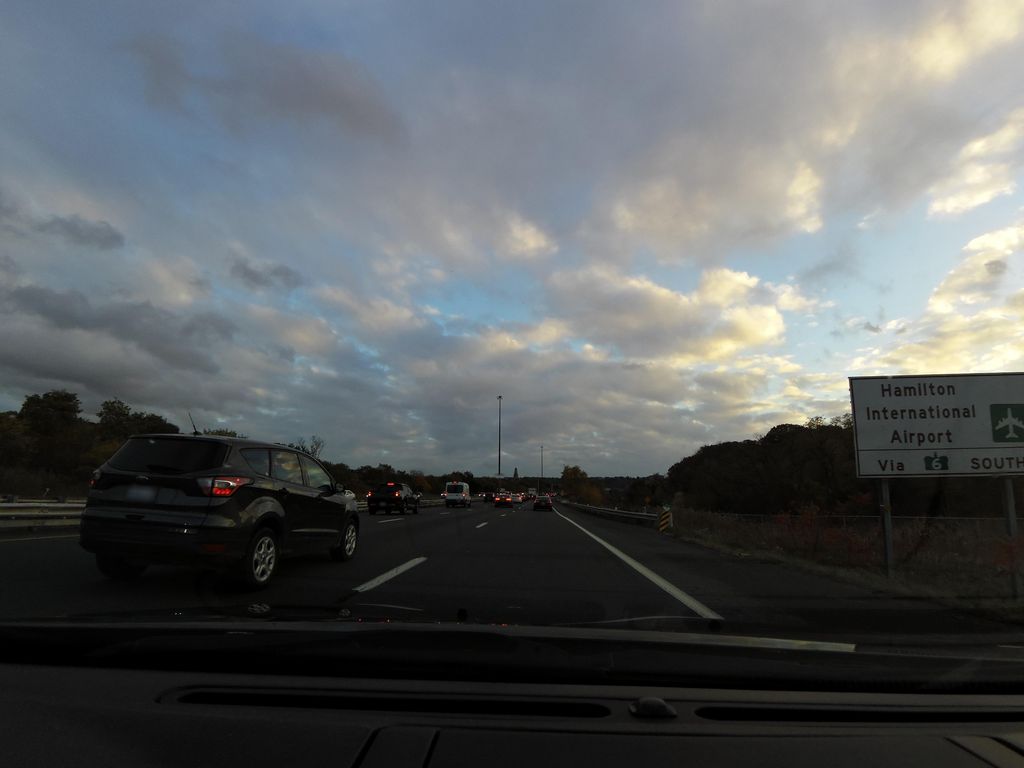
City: hamilton